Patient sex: M
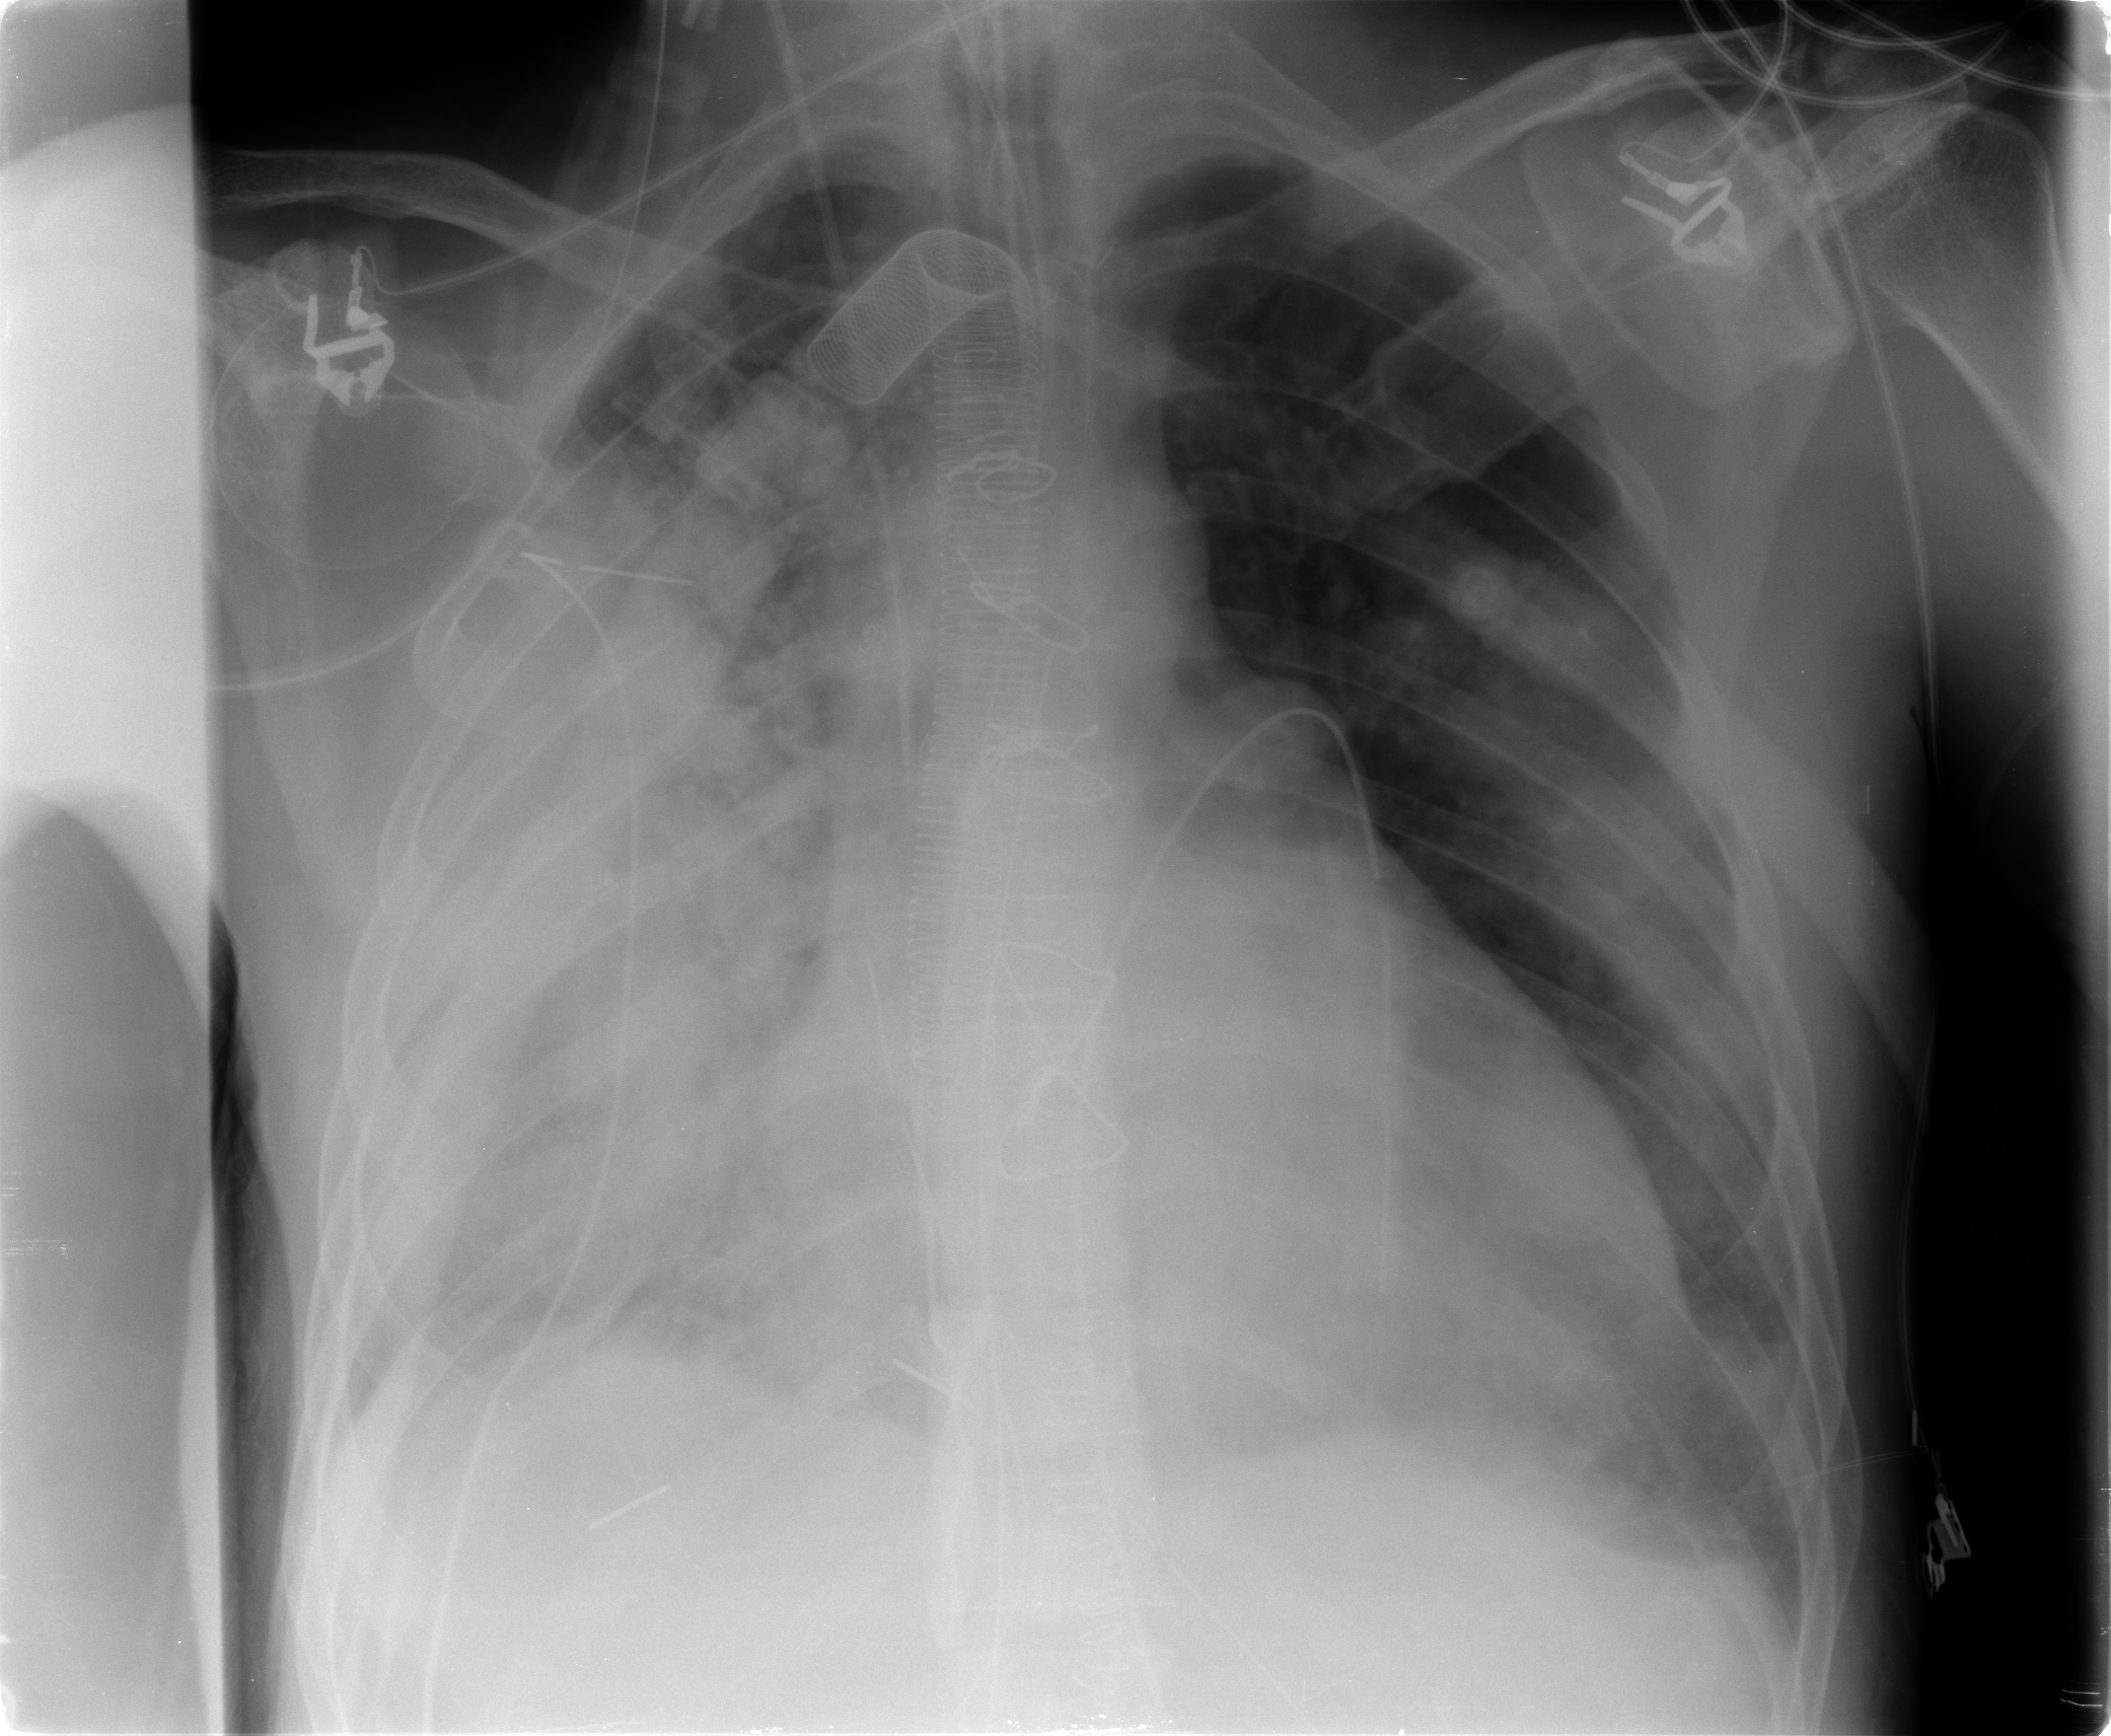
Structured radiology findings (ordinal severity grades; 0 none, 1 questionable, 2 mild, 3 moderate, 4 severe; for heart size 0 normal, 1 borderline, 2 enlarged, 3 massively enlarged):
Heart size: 2
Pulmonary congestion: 2
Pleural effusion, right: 3
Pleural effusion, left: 2
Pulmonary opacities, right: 3
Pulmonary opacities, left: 2
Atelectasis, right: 4
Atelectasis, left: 2